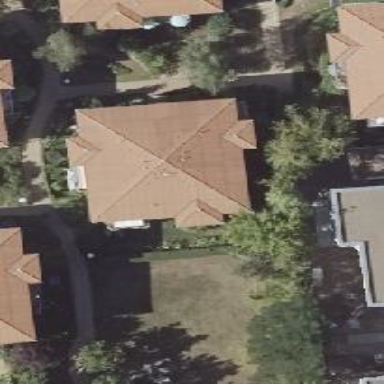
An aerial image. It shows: Pyramidal roof shapes the top of the apartments building.